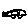
Label: car